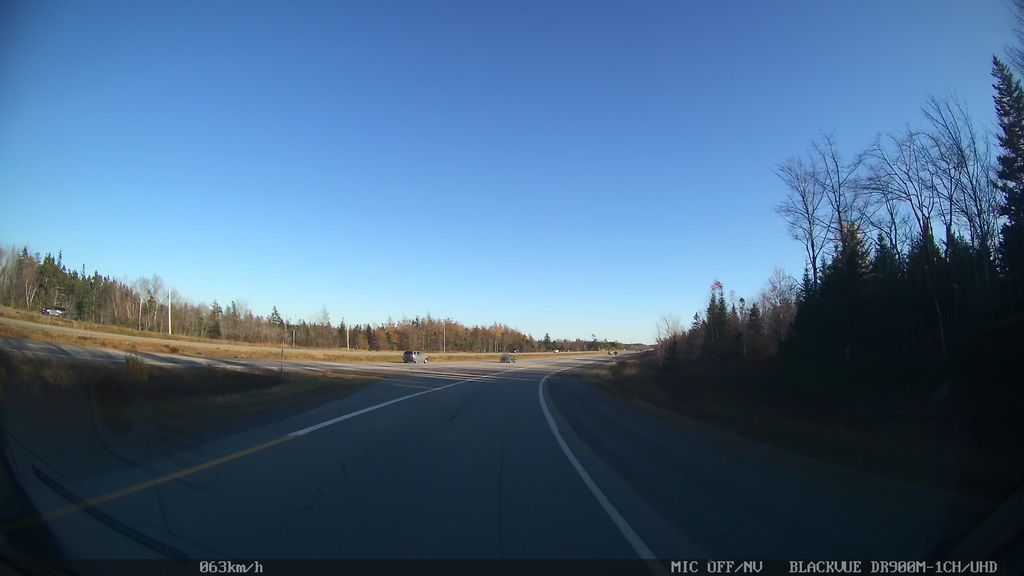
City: halifax